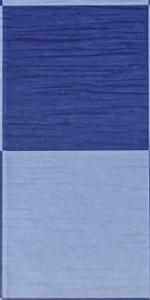
Label: Empty